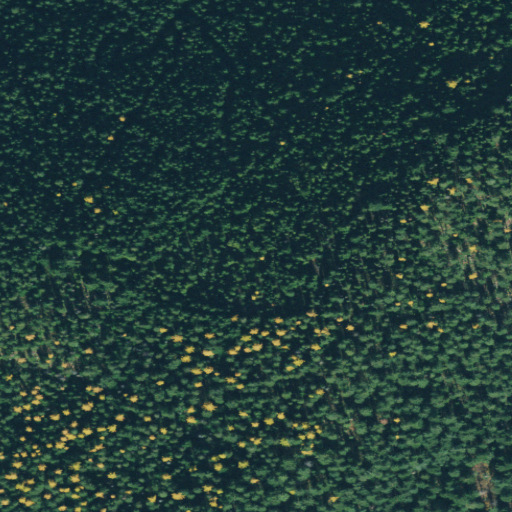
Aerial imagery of mountain in Idaho named Dusty Peak containing only evergreen forest